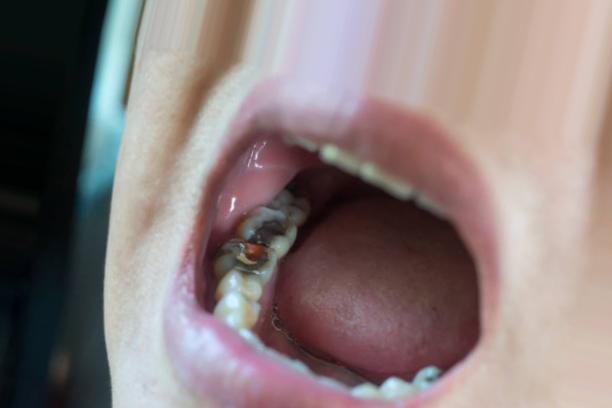
Condition: Caries